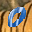
Label: 0